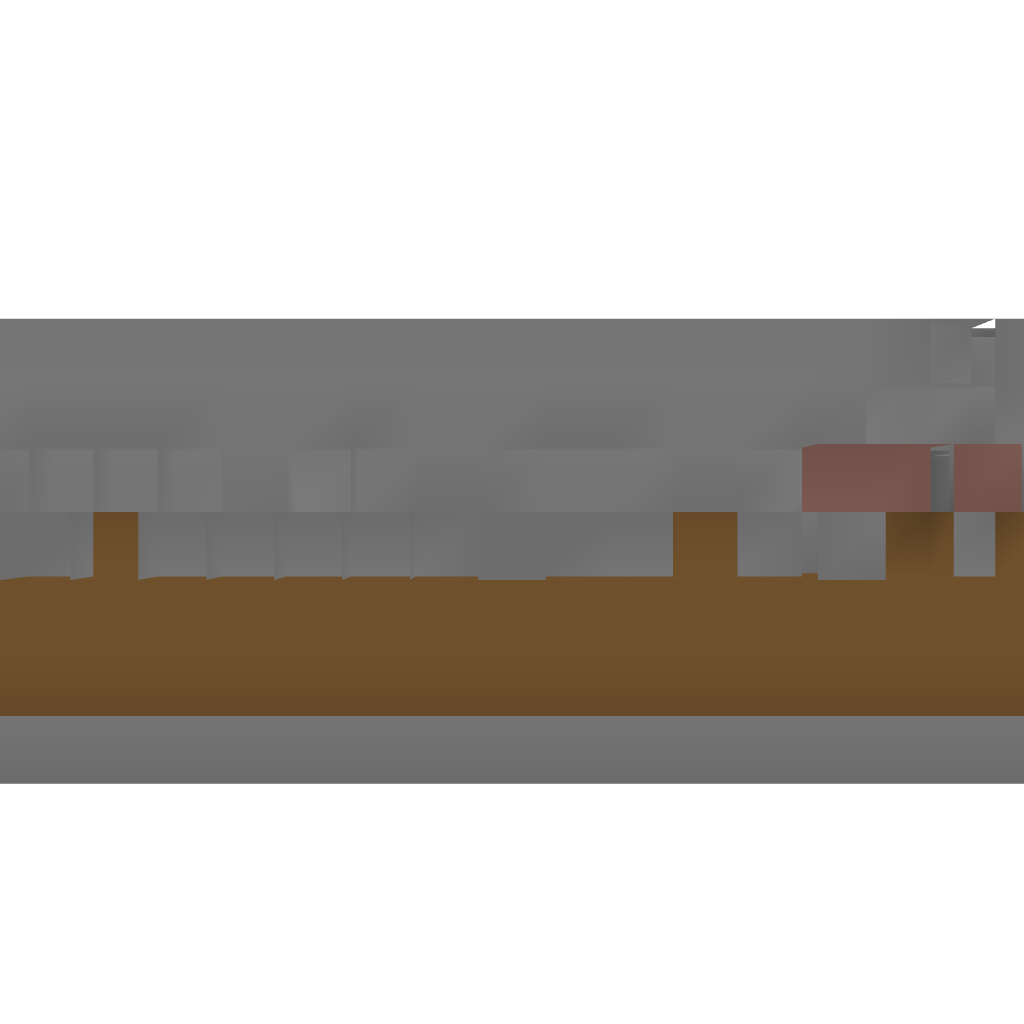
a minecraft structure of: Door with security bad low quality